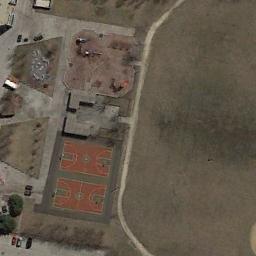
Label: basketball_court